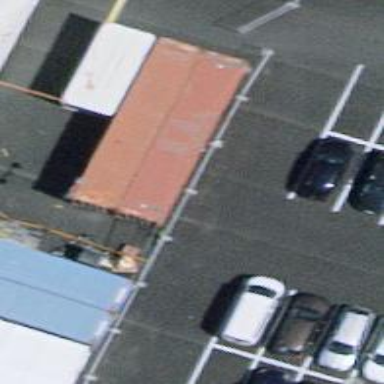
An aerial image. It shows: Parking aisle designated as service road.